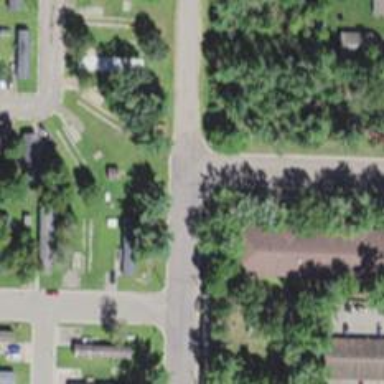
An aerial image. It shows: Residential road.